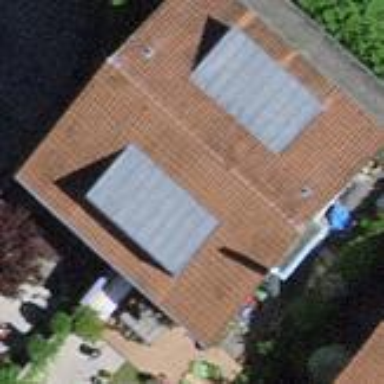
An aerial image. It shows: Simple and straightforward house.